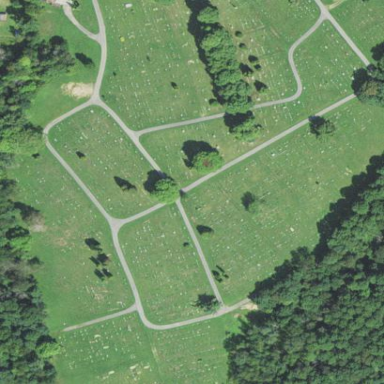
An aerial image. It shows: Cemetery.